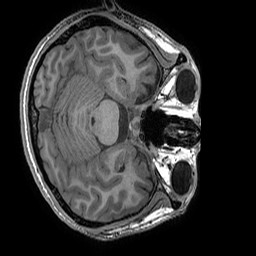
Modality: T1w
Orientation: axial
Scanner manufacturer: ge
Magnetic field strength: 3 T
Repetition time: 0.008156 s
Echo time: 0.00318 s